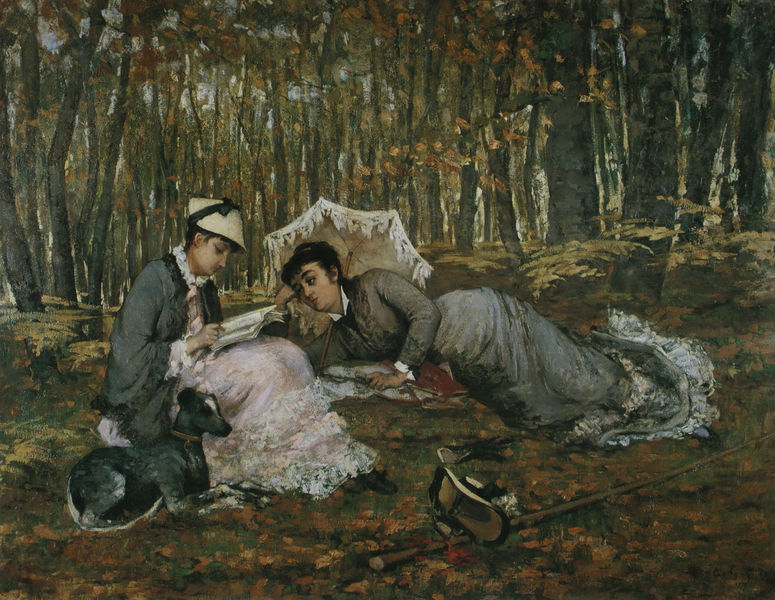
Titel: Rast im Walde
Künstler: Eva Gonzalès
Standort: Waltham (Massachusetts)
Institution: Rose Art Museum (Brandeis University)
Schlagwörter: baum, blätter, dunkel, gemälde, hand, himmel, laub, mann, schatten, weiß, bäume, frauen, grün, impressionismus, komposition, landschaft, menschen, mädchen, sitzen, äste, braun, damen, degas, femmes, frankreich, frau, grau, hut, hüte, kleid, kleider, licht, renoir, schwarz, blick, hund, park, regenschirm, rot, schal, schirm, sonnenschirm, tier, tuch, wiese, beige, malerei, rock, schleife, jacke, arm, band, mensch, spitze, ast, birken, natur, stamm, sonne, boden, fransen, gewand, pose, sitzend, gewänder, mutter, paar, spitzen, tochter, blatt, person, schleifen, wald, stock, garten, farbig, sommer, bücher, ruhe, liegen, ruhen, zwei, schuhe, stab, unterricht, nachmittag, herbst, ausflug, idylle, pause, picknick, rast, stämme, blue, hat, white, women, black, country, dress, dresses, girls, gray, green, grey, lace, painting, sitting, woman, yellow, zwei frauen, strohhut, freizeit, monet, lesen, manet, blanket, pink, brown, farn, fern, rüschen, liegend, sonnenhut, reflexion, pärchen, buch, spaziergang, pleinair, lichtung, brille, schirme, angel, bürgertum, tasche, stift, schuhspitzen, wood, zeichnen, schreiben, windhund, sky, laubwald, blattwerk, laubbäume, girl, nature, orange, trees, liebermann, stange, autumn, forest, grass, lesend, wanderstock, bänder, im freien, imperssionismus, coat, dog, hats, french, romantic, ausruhen, pair, writing, fall, vorlesen, reading, victorian, zuhören, menzel, blättern, piknik, freundinnen, leaves, watercolour, erholung, arbres, read, gerte, branches, book, vorleserin, impressionnisme, lying, resting, tagebuch, paint, fishing, angelrute, courbet, ferns, wiß, stick, livre, parasol, umbrella, ombrelle, pole, vetements, lire, vielleicht, woods, picnic, laces, lounging, trunks, schirn, baumsrämme, leigende frau, two women, plein-air-malerei, elbow, relaxing, had, rast grün, foresr, white hat, lesbian, ruffled, fringed, fishing gear, racing dog, dog collar, parie de campagne, capeau, 2 women lying on ground, greyhound lying on left, hat and walking pole in foreground, one woman has umbrella, laies, rading